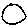
Label: circle